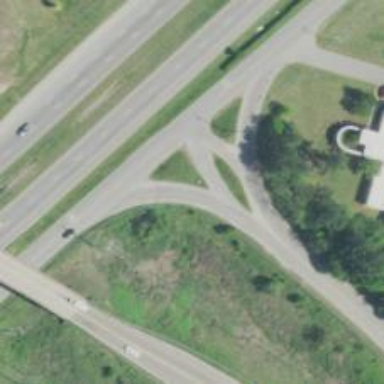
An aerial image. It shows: Secondary link road with asphalt surface.